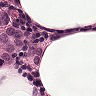
Metastatic tissue present: yes